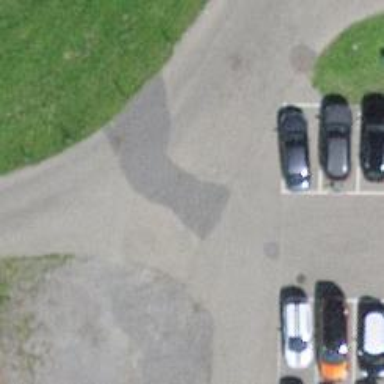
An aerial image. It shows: Asphalt parking aisle off service road.